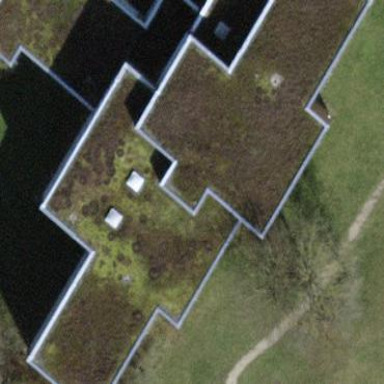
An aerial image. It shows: School building.